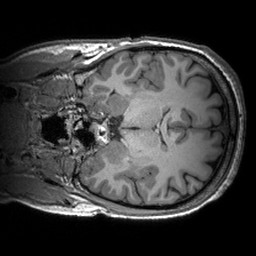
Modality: T1w
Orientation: coronal
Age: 28
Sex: male
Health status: healthy
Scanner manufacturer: siemens
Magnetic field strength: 3 T
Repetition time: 2.53 s
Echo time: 0.00288 s